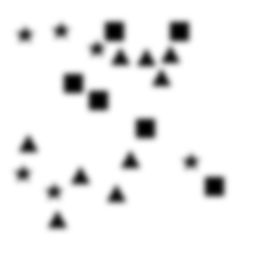
Squares: 6
Triangles: 9
Stars: 6
Total shapes: 21